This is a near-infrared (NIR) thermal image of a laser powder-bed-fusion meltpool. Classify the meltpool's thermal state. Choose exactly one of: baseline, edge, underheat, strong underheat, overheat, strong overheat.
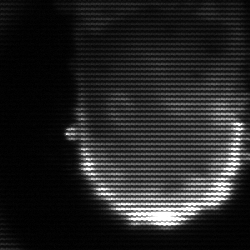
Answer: baseline